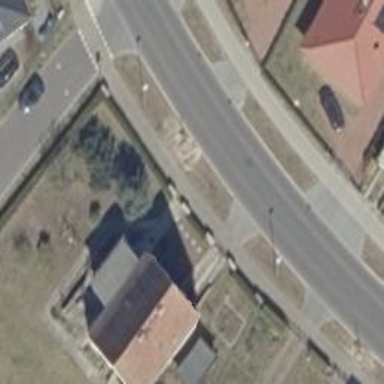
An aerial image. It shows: Secondary road with asphalt surface. It has separate sidewalks on both sides.